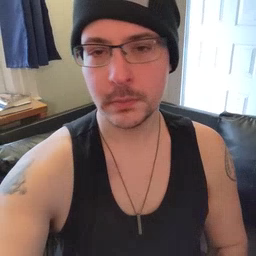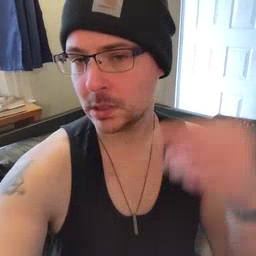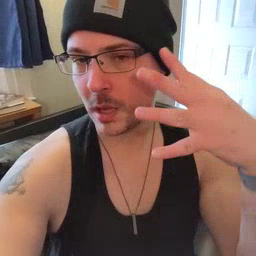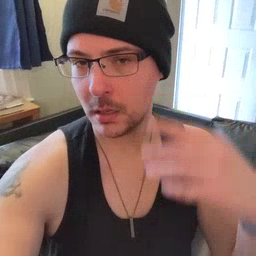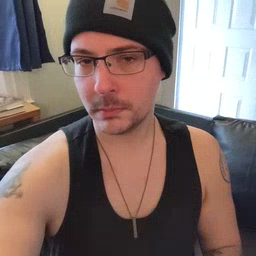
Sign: sun